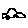
Label: car